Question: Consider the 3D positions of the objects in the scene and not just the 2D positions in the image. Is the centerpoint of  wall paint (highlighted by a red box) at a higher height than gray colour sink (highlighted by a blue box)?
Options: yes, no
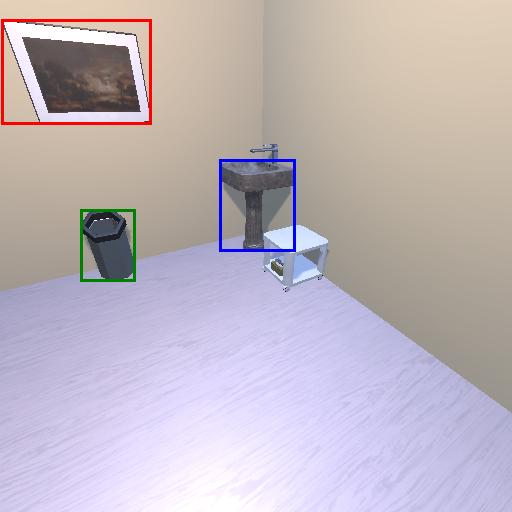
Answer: yes